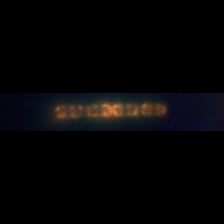
Taxon: Skeletonema
Group: Diatoms